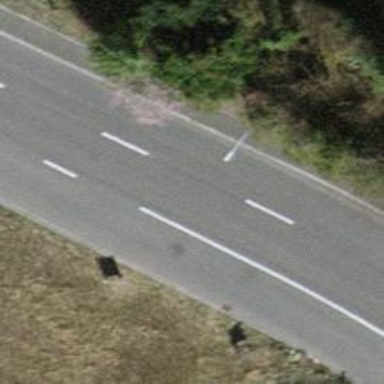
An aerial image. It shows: Tertiary road with asphalt surface and separate cycle lane.